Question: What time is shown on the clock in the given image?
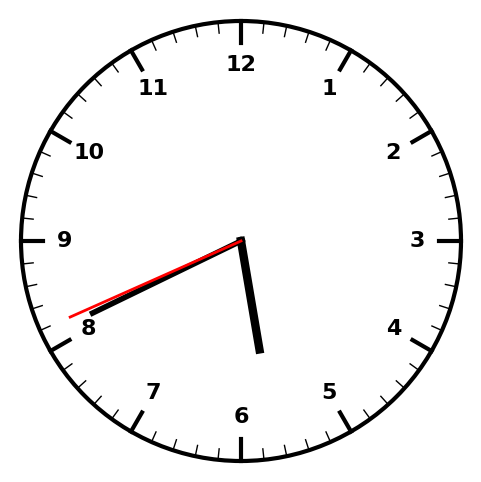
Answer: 05:40:41